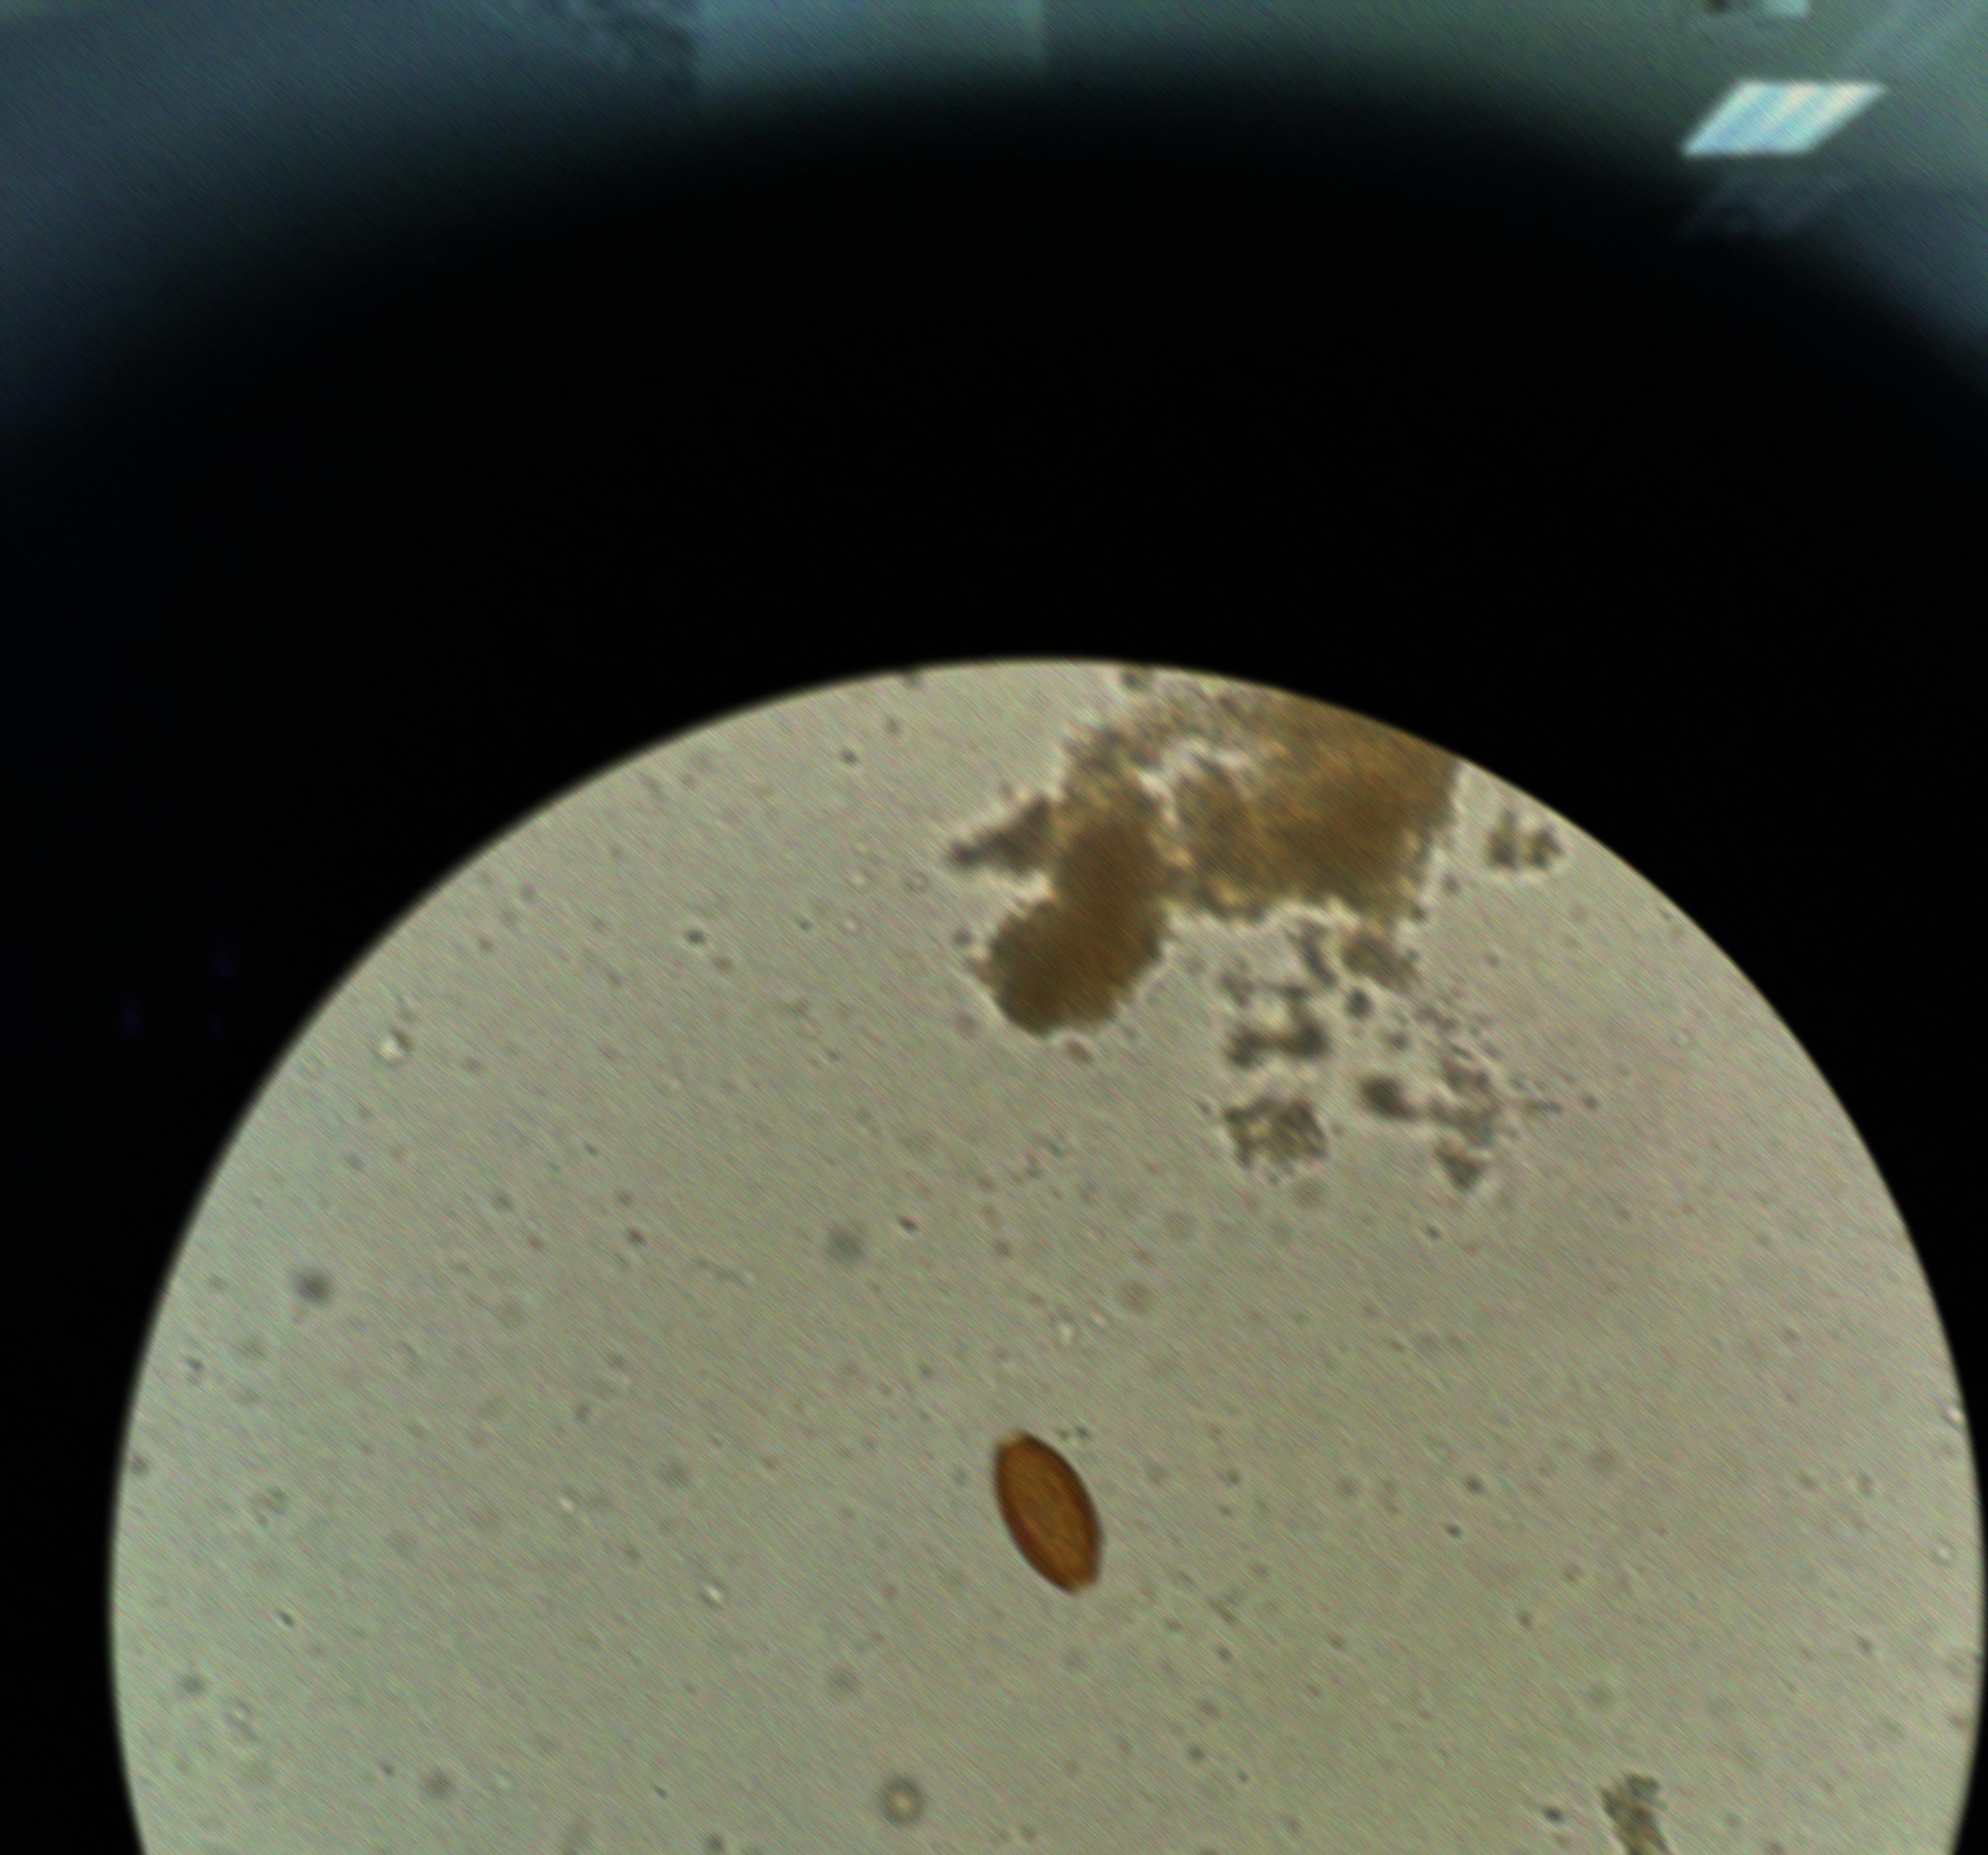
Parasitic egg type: Trichuris trichiura